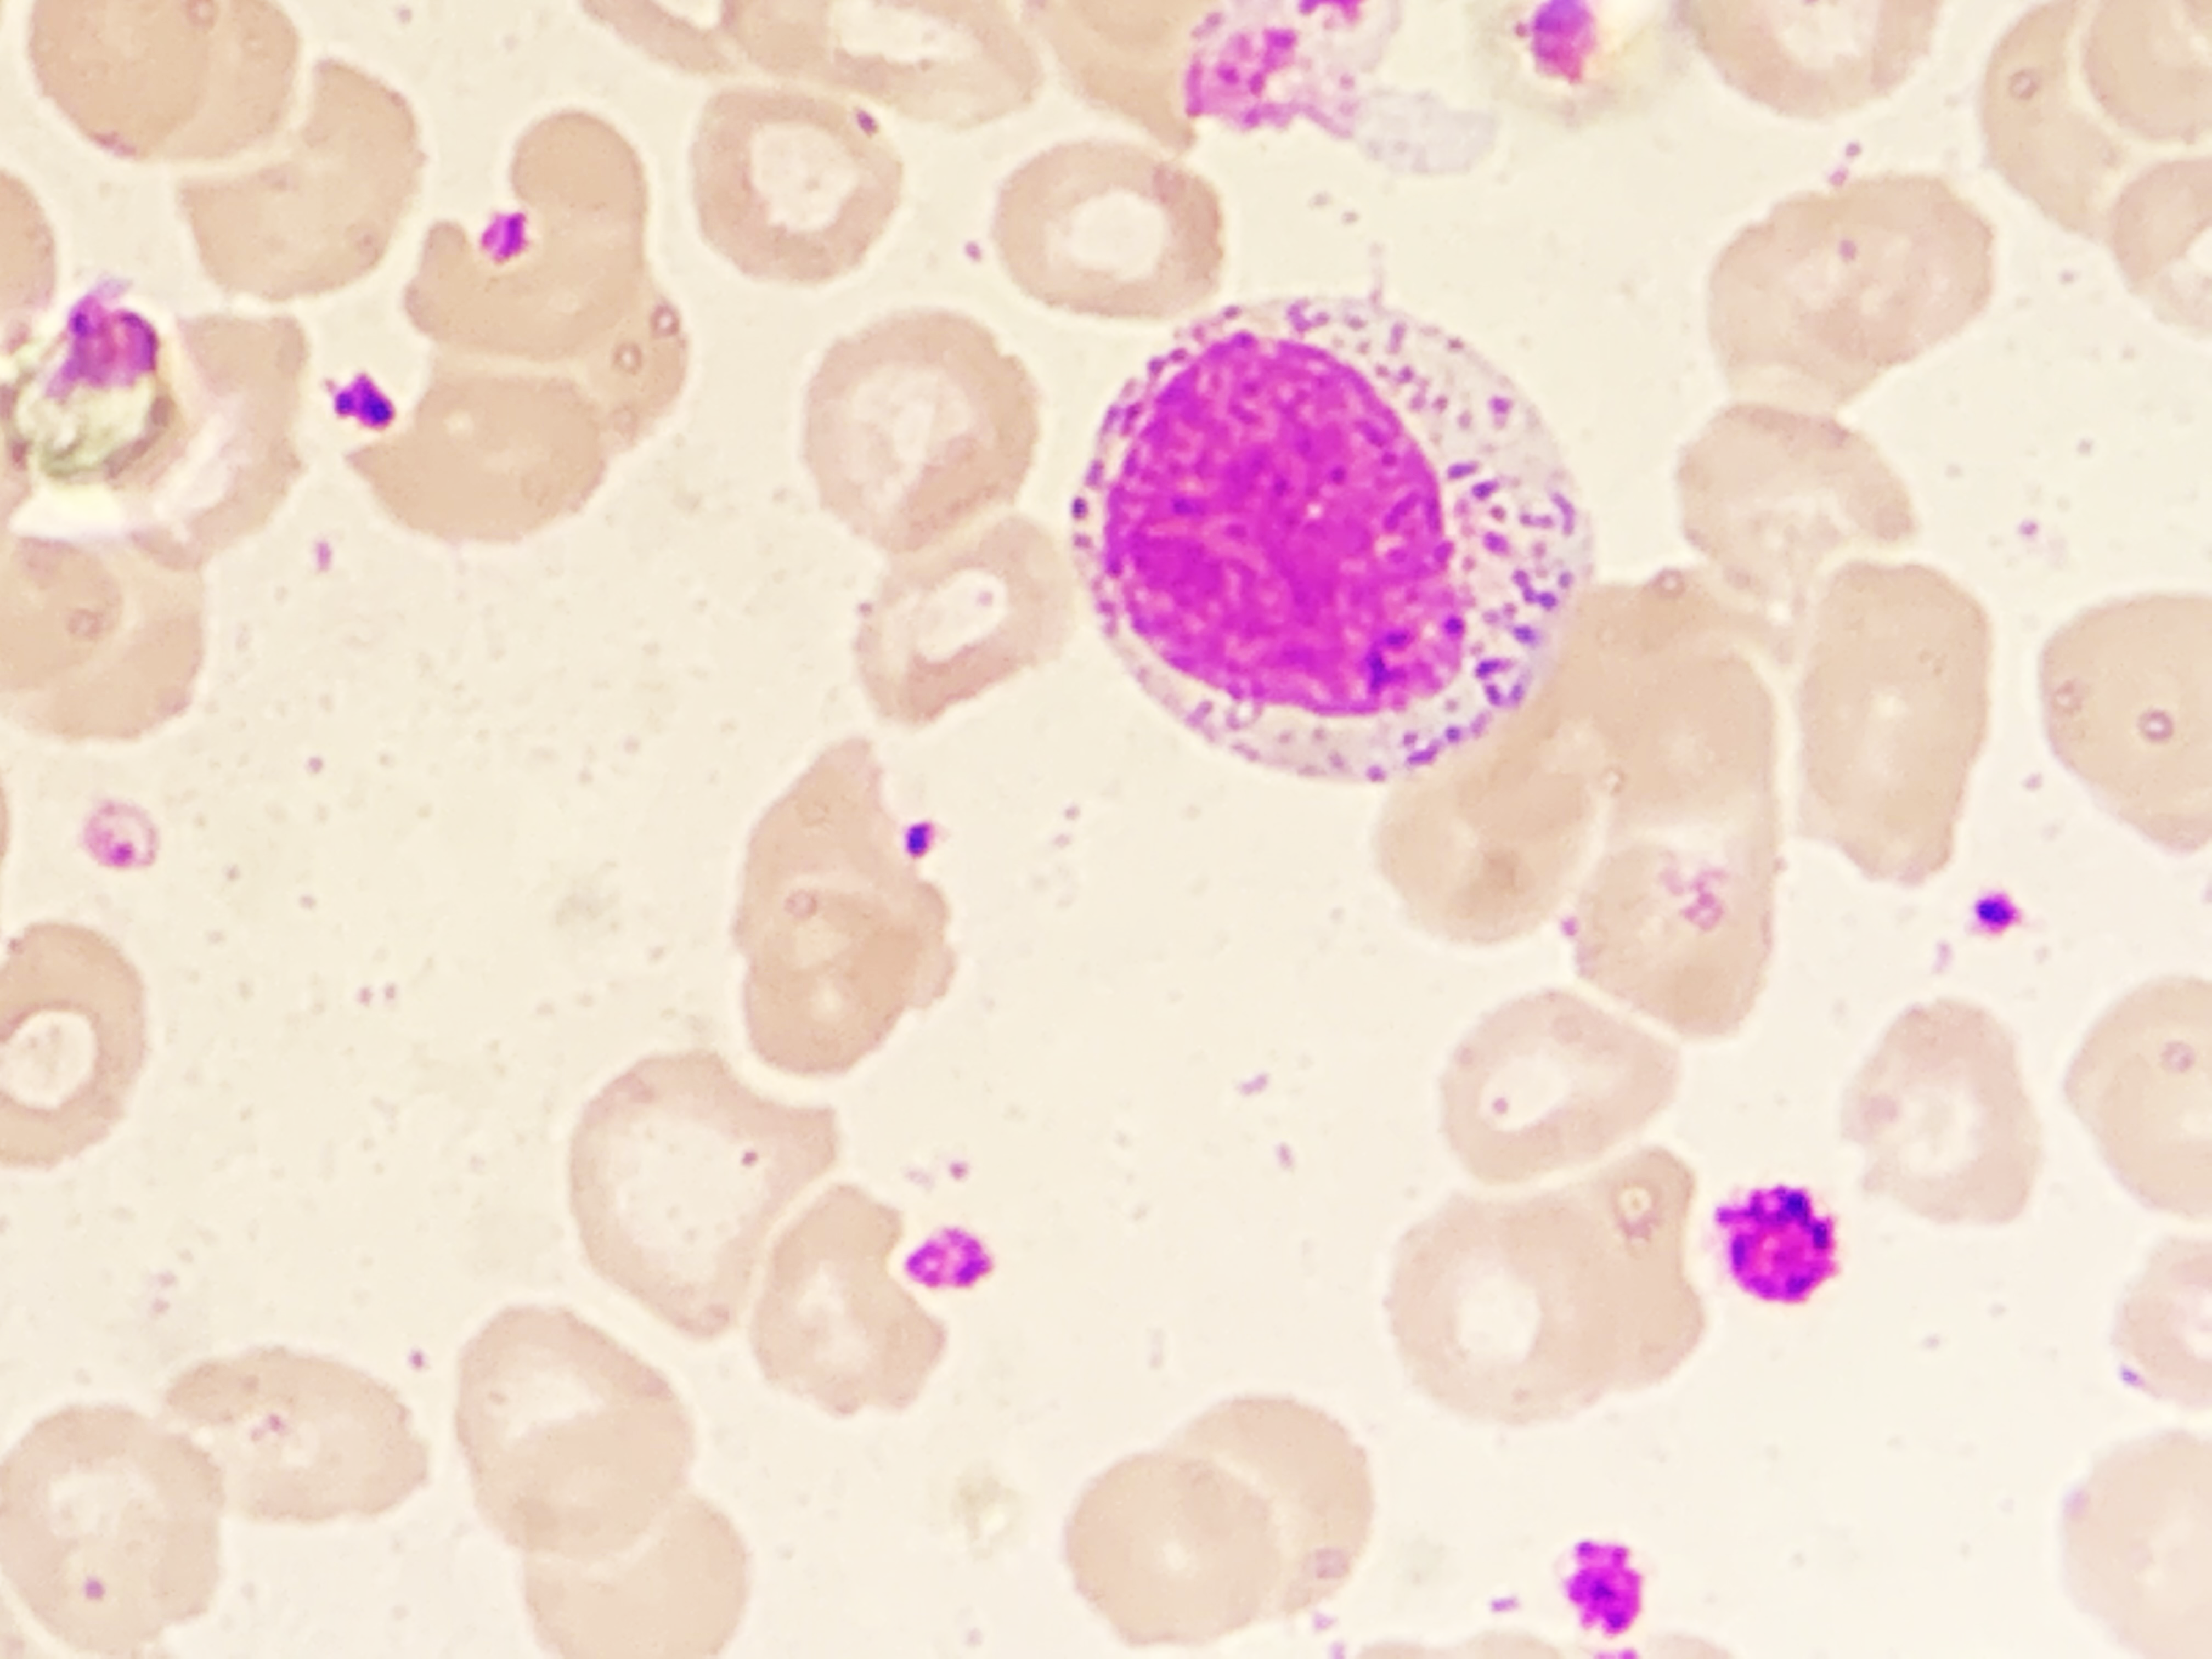
Cell type: MYELOCYTE